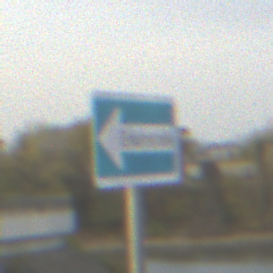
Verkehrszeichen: EinbahnstrasseLinksweisend
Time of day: SunriseSunset
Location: Outdoor (Urban)
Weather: PartlyCloudy
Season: NotSpecified
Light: Natural